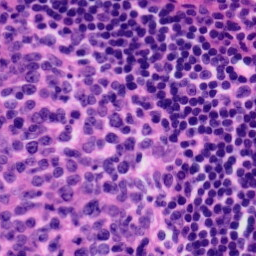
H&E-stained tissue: Tonsil